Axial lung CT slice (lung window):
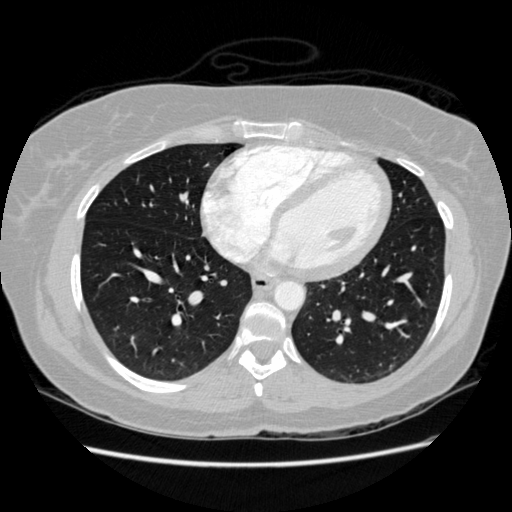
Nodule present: no